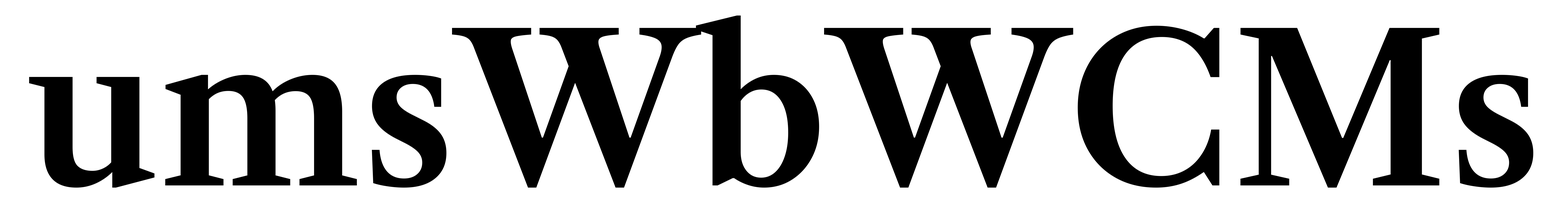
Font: LibreCaslonText_SemiBold